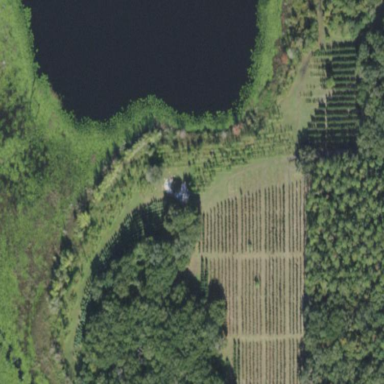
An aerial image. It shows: Plant nursery cultivating trees.